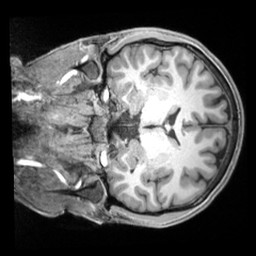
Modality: T1w
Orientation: coronal
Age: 27
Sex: male
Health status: ill
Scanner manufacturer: siemens
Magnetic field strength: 3 T
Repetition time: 2.2 s
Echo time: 0.00218 s